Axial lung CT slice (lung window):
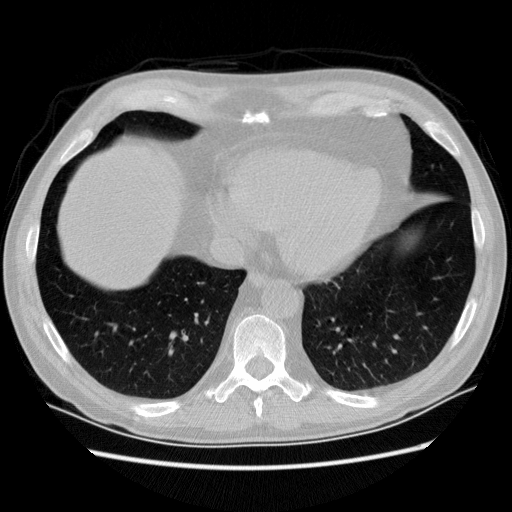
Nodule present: no